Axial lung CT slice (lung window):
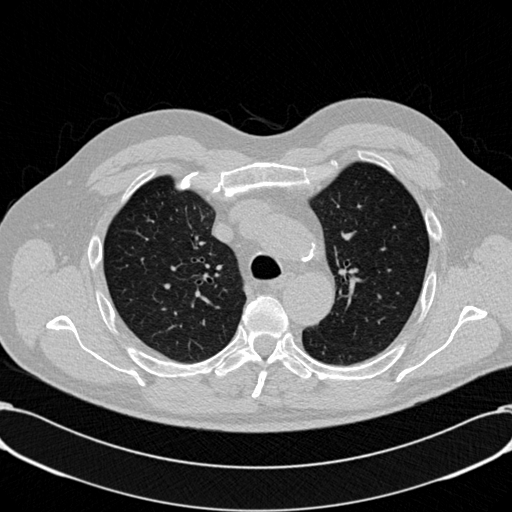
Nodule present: no